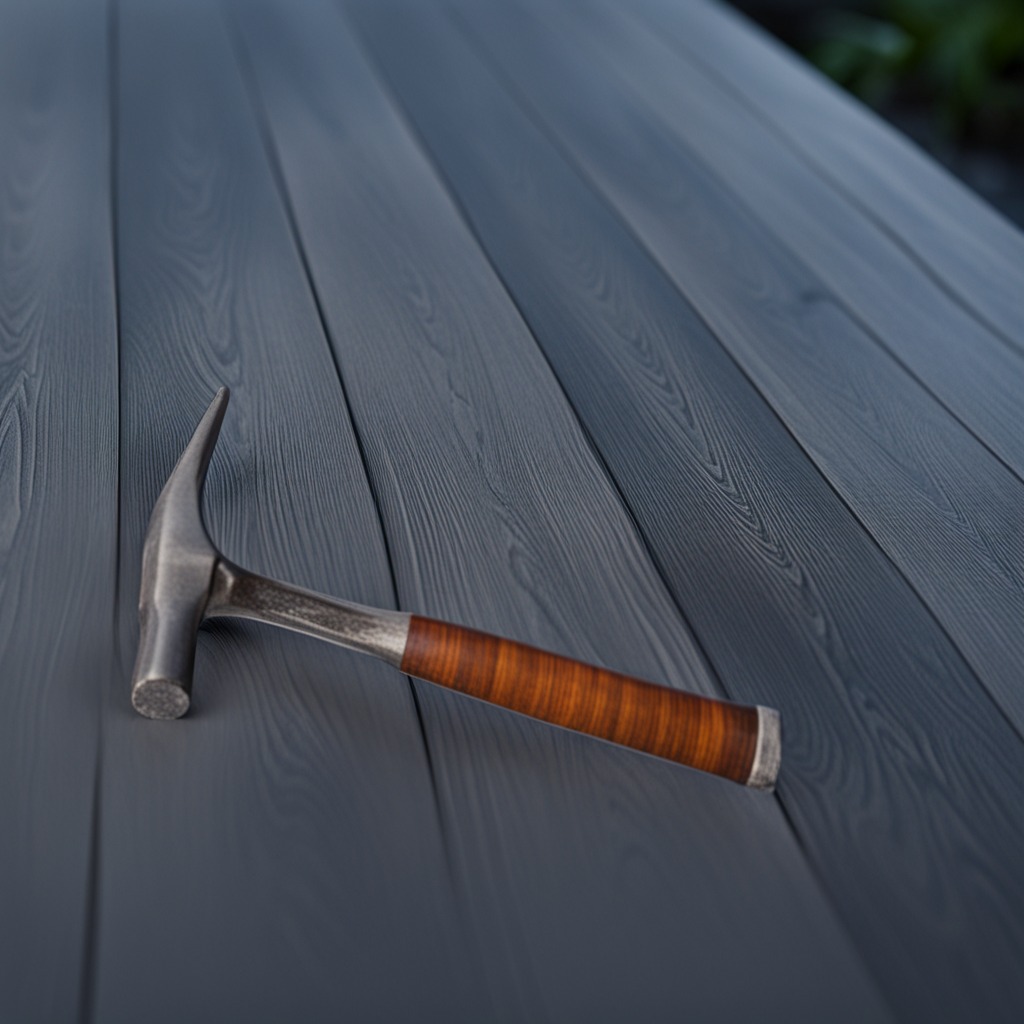
A hammer is lying on a table.